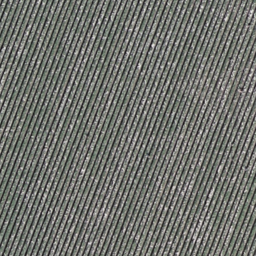
Label: agricultural